Interaction volume radius: 10 \u00c5
Interaction volume height: 15 \u00c5
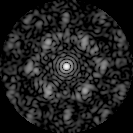
Disorder parameter: 0.6351